Question: I saw this game here <URL>, it looks quite interesting.
> Connect matching colors with pipe to create a flow. Pair all colors,
and to solve each puzzle. But watch out, pipes
will break if they cross or overlap.
Given a set of pairs '(x, y)', is there an algorithm to solve the puzzle, i.e. fill in the whole grid (assuming there is a solution) that I'm not aware of?

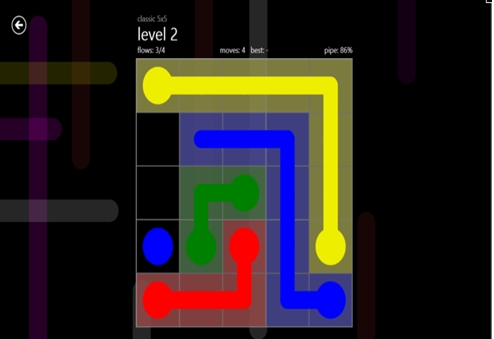
Answer: This is a very specific instance of the global routing problem. Global routing is a well studied problem in VLSI CAD (where one needs to route millions of nets in an integrated circuit). The problem is NP-complete and can be solved in many ways depending upon the tradeoff you need between runtime and quality. Following wiki is a good starting point:
<URL>
Paper here gives a survey of various techniques:
<URL>
Bear in mind that the pointers I had given typically try to solve a far more complex version of the problem you had stated. Never-the-less, the mathematical concepts remain the same.